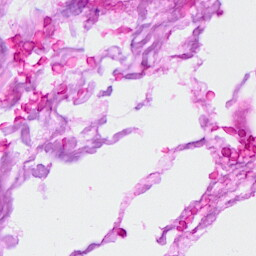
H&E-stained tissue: Breast